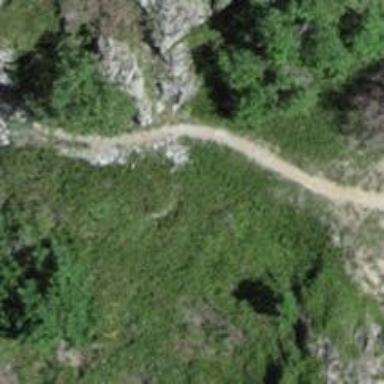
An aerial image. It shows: Path with grade3 track type.